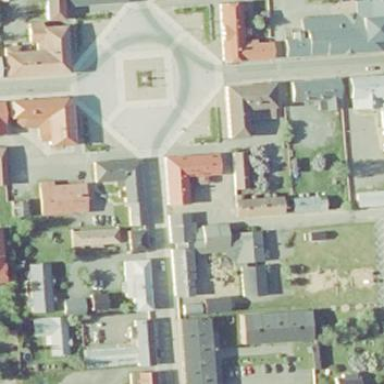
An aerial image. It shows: Square.